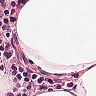
Metastatic tissue present: no